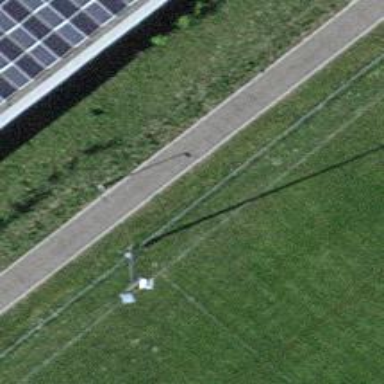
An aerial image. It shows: Mast structure.